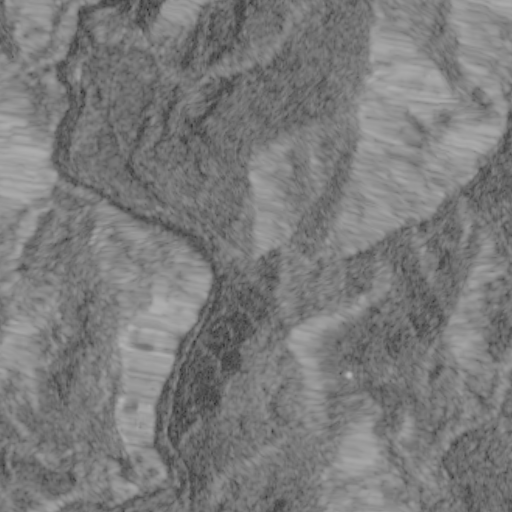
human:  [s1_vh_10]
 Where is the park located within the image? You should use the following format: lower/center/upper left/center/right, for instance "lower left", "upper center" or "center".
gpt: The park is located in the upper left of the image.
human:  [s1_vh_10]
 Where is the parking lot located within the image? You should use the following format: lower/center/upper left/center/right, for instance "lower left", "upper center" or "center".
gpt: The parking lot is located in the lower center of the image.
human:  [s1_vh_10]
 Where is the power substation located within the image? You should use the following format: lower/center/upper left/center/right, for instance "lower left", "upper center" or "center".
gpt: The power substation is located in the upper left of the image.
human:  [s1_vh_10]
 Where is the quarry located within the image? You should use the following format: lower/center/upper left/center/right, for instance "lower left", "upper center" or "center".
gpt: The quarry is located in the upper left of the image.
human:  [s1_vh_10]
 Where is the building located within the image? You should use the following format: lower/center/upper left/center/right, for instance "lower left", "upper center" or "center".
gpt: There is no building in the image.

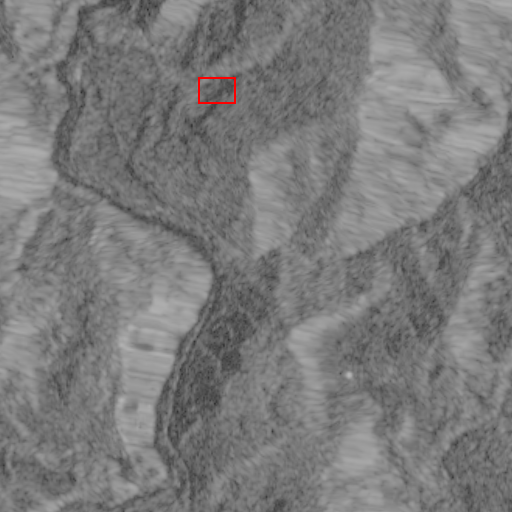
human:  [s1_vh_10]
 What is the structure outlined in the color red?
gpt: The structure outlined in red is a quarry.
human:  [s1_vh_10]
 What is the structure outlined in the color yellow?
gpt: There is no yellow outline.